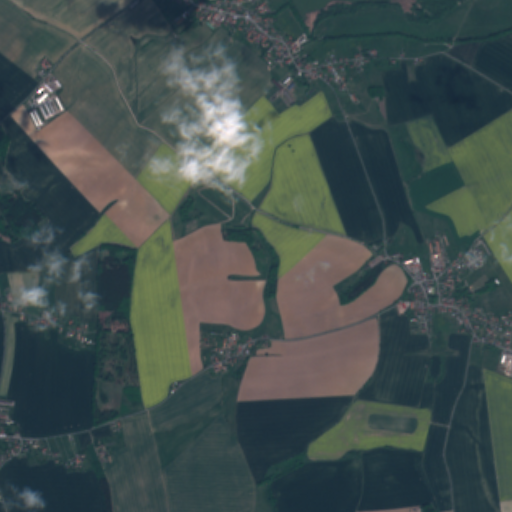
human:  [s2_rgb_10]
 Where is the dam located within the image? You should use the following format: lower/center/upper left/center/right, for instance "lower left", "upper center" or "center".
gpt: The dam is located in the lower right of the image.
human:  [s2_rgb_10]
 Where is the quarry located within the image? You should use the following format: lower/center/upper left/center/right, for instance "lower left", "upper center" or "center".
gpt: There is no quarry in the image.